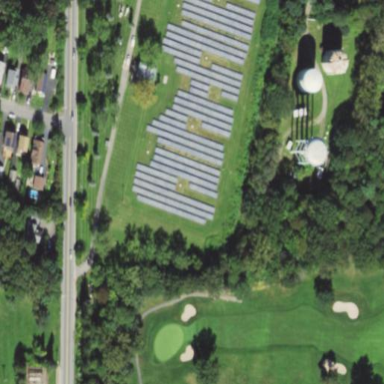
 consisting of solar photovoltaic panels."